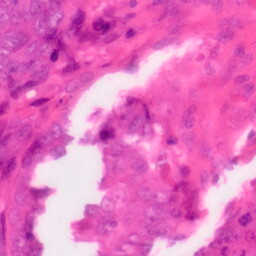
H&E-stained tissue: Colon